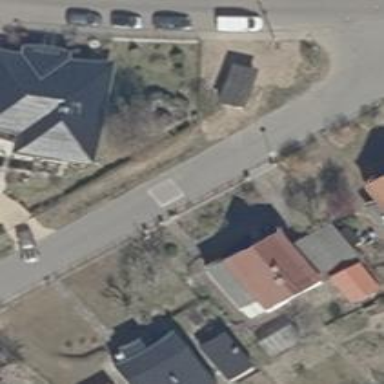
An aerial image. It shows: Traffic calming table.